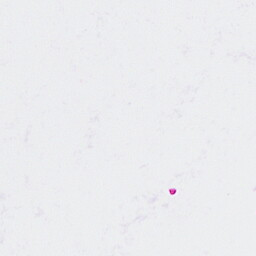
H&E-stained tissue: Breast